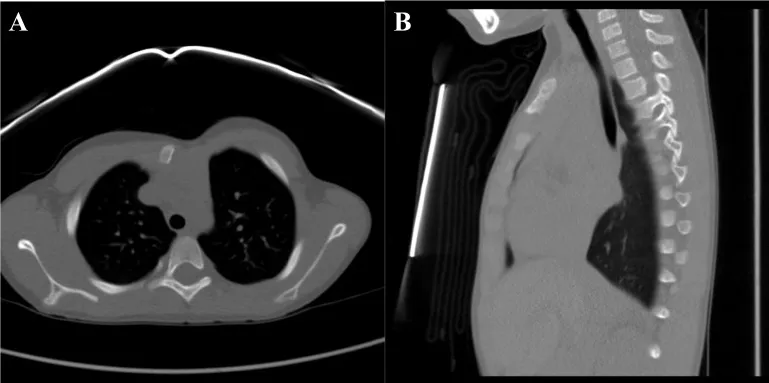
Follow up CT scan of the chest including axial Fig. (7A) and a sagittal Fig. (7B) views.
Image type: radiology (ct)